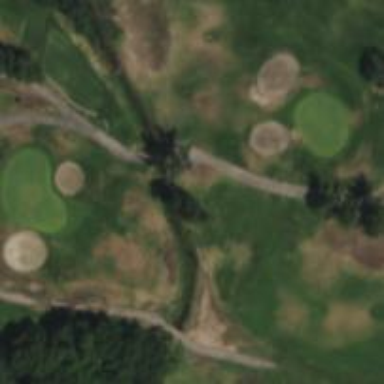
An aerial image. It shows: Golf cartpath that is also road path.